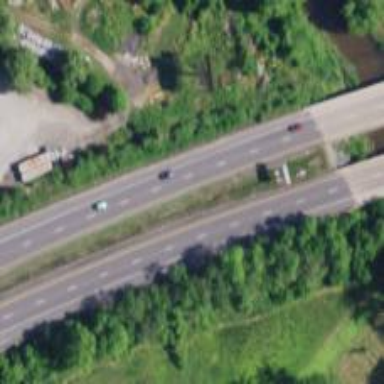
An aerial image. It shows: Trunk highway.